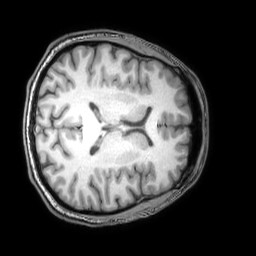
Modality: T1w
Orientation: axial
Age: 27
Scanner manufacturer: philips
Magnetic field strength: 3 T
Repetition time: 0.007 s
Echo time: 0.003501 s